Field crop: tomato
Growth stage: 2
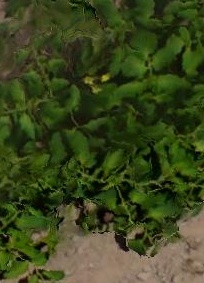
Species: tomato